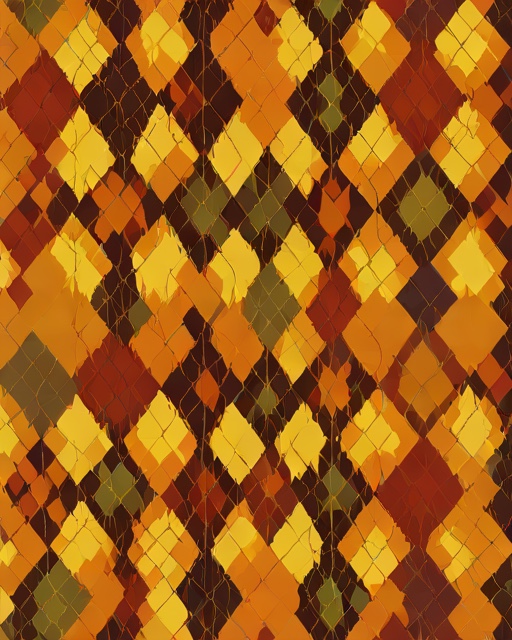
Category: Autumn